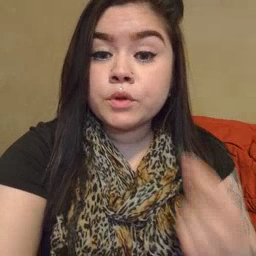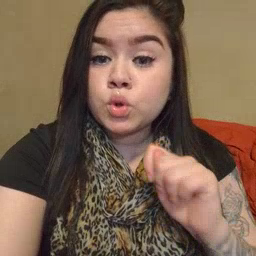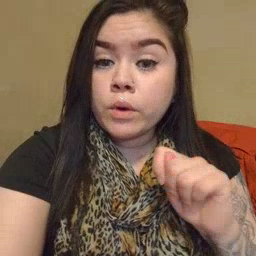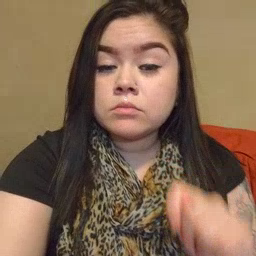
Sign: toy